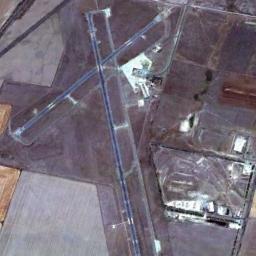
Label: airport